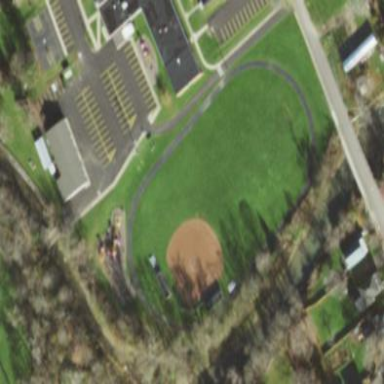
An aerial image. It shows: Softball pitch for leisure sports.